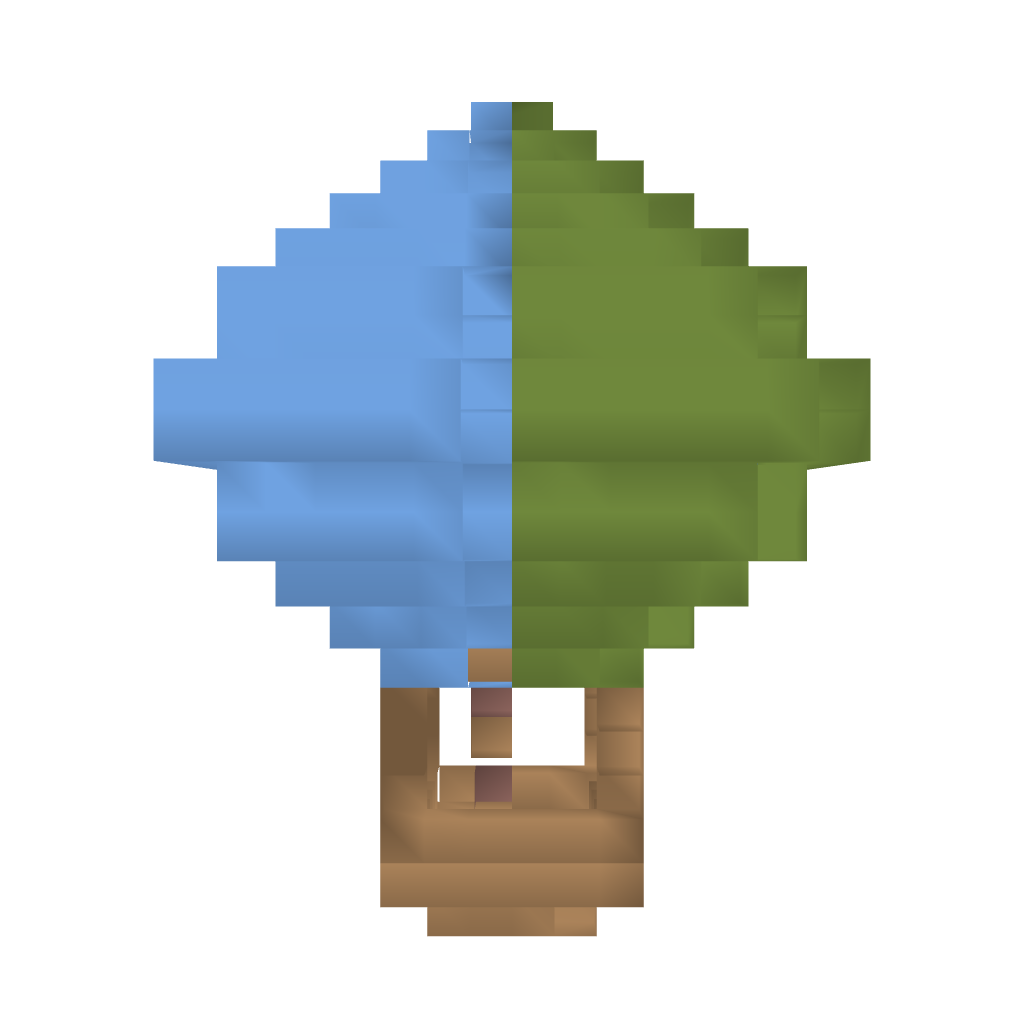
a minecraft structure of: Hot air balloon high quality